Question: '''
try:
# For Python 3.0 and later
from urllib.request import urlopen
except ImportError:
# Fall back to Python 2's urllib2
from urllib2 import urlopen
import certifi
import json
def get_jsonparsed_data(url):
response = urlopen(url, cafile=certifi.where())
data = response.read().decode("utf-8")
return json.loads(data)
url = ("https://financialmodelingprep.com/api/v3/ratios/AAPL?apikey=92a1dad5aef4eb31276c19417c31dfeb")
print(get_jsonparsed_data(URL))
'''

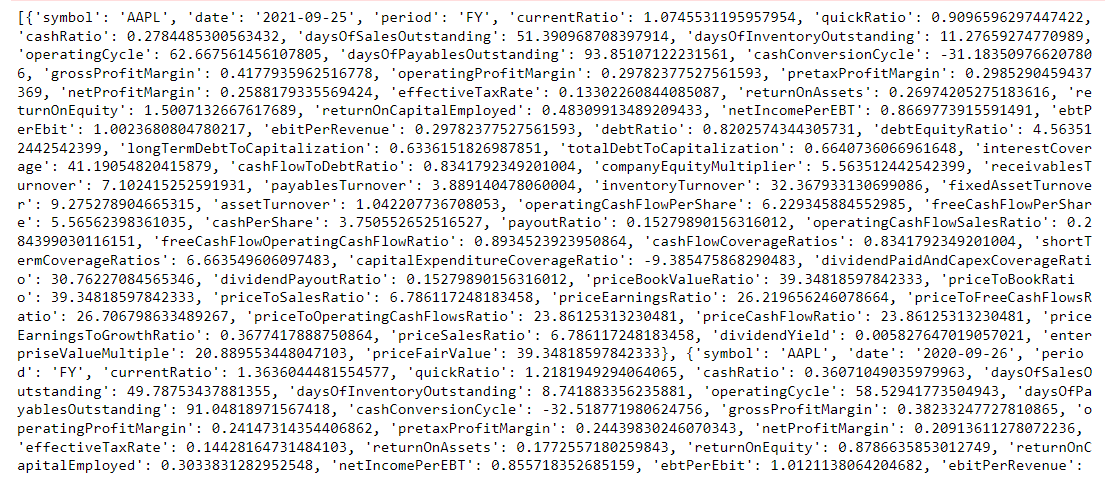
Answer: '''
import requests
import pandas as pd
url = (
"https://financialmodelingprep.com/api/v3/ratios/AAPL?"
"apikey=92a1dad5aef4eb31276c19417c31dfeb"
)
response = requests.get(url)
data = response.json()
df = pd.DataFrame(data)
df
'''
prints:
'''
symbol date period currentRatio quickRatio cashRatio daysOfSalesOutstanding daysOfInventoryOutstanding operatingCycle daysOfPayablesOutstanding ... priceToSalesRatio priceEarningsRatio priceToFreeCashFlowsRatio priceToOperatingCashFlowsRatio priceCashFlowRatio priceEarningsToGrowthRatio priceSalesRatio dividendYield enterpriseValueMultiple priceFairValue
0 AAPL 2021-09-25 FY 1.074553 0.909660 0.278449 51.390969 11.276593 62.667561 93.851071 ... 6.786117 26.219656 26.706799 23.861253 23.861253 0.367742 6.786117 0.005828 20.889553 39.348186
1 AAPL 2020-09-26 FY 1.363604 1.218195 0.360710 49.787534 8.741883 58.529418 91.048190 ... 7.272322 34.773150 27.211359 24.746031 24.746031 3.277438 7.272322 0.007053 25.558891 30.553901
2 AAPL 2019-09-28 FY 1.540126 1.384447 0.462022 64.258765 9.263639 73.522404 104.314077 ... 4.420394 20.813515 19.527159 16.573786 16.573786 -62.492578 4.420394 0.012277 14.772472 12.709658
3 AAPL 2018-09-29 FY 1.123843 0.986566 0.221733 67.332499 8.817631 76.150130 124.570214 ... 3.959898 17.666917 16.402259 13.582267 13.582267 0.597709 3.959898 0.013038 13.099961 9.815760
4 AAPL 2017-09-30 FY 1.276063 1.089670 0.201252 56.800671 12.563631 69.364302 126.927606 ... 3.794457 17.989671 17.121402 13.676823 13.676823 1.632758 3.794457 0.014680 12.605749 6.488908
'''